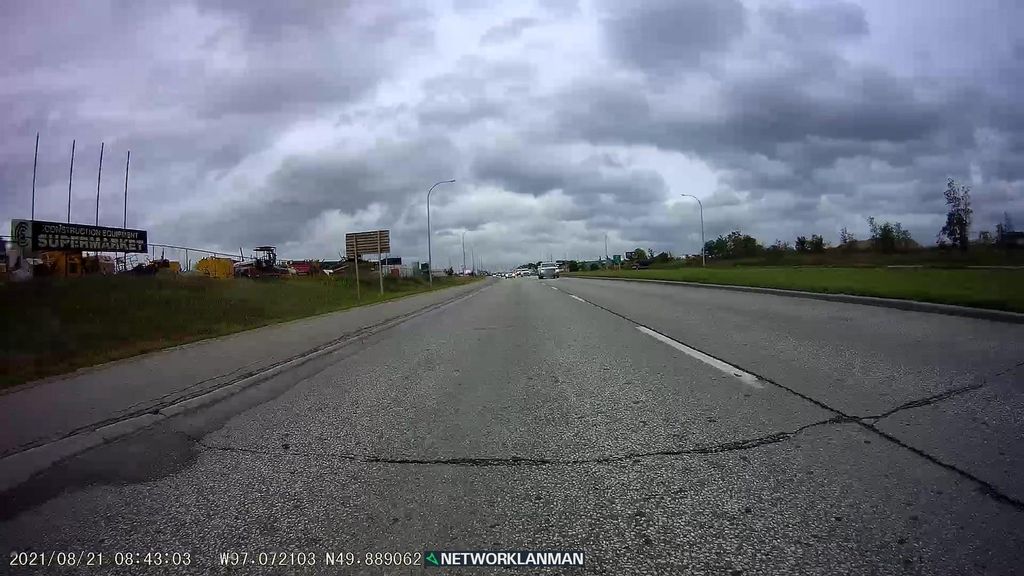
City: winnipeg